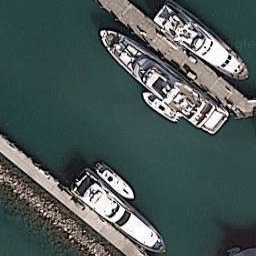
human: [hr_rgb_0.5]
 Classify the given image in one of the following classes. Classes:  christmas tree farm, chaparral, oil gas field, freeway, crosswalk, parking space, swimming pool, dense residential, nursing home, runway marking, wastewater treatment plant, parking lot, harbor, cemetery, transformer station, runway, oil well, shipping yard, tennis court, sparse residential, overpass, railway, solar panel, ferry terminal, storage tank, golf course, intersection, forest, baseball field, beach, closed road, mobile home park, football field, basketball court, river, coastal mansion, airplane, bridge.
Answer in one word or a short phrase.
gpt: harbor